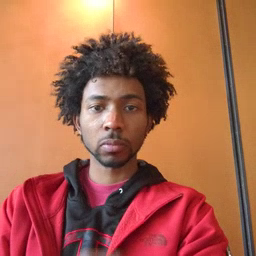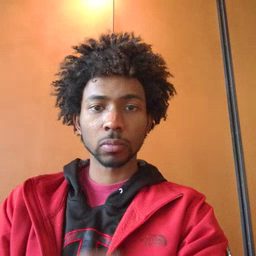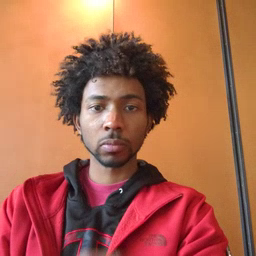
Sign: see